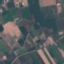
Land use / land cover class: PermanentCrop